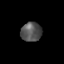
Tissue: skin
Cell type: Epithelial cells
Senescence score: 0.2745
Nuclear area (px): 393
Mean DAPI intensity: 84.196